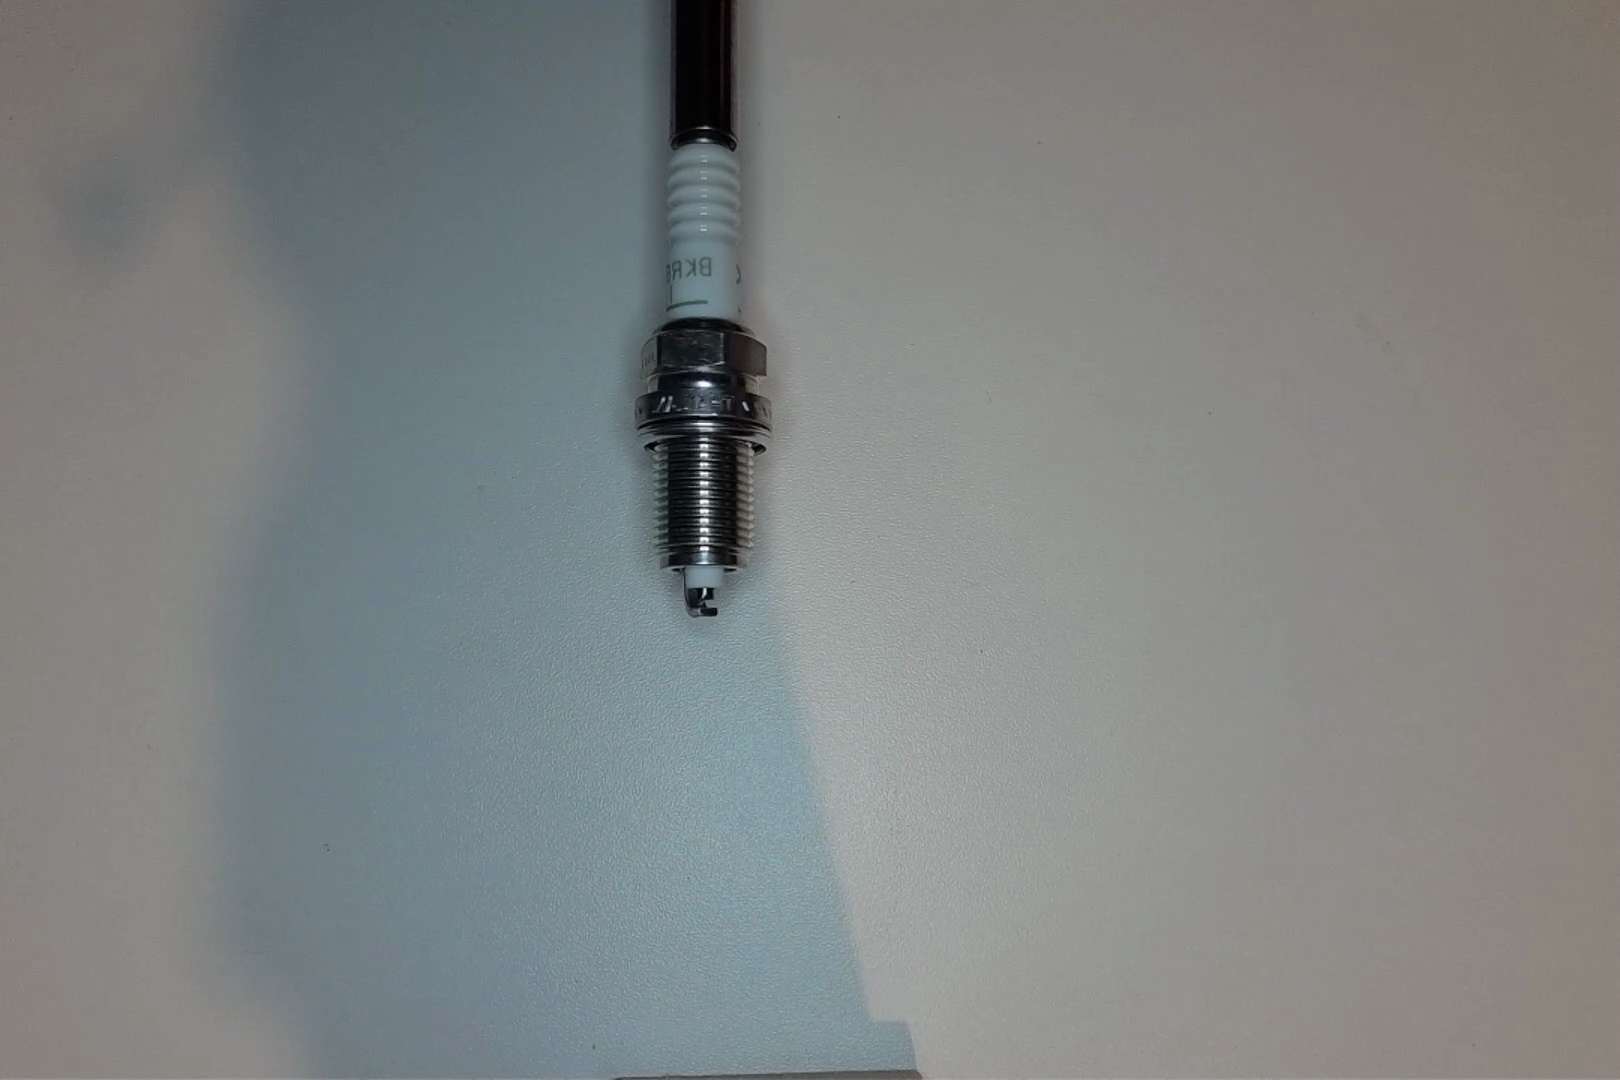
Label: normal